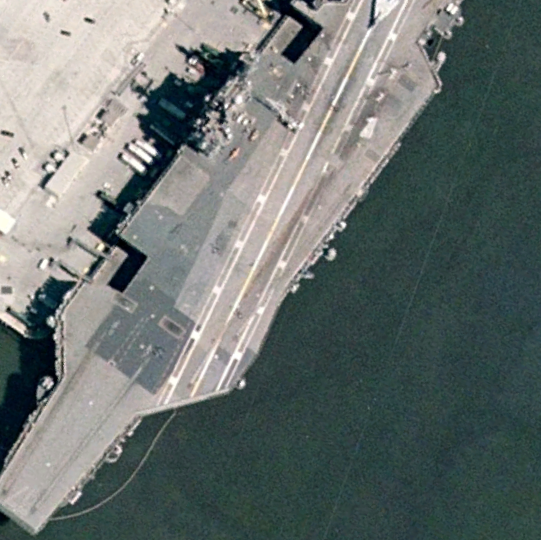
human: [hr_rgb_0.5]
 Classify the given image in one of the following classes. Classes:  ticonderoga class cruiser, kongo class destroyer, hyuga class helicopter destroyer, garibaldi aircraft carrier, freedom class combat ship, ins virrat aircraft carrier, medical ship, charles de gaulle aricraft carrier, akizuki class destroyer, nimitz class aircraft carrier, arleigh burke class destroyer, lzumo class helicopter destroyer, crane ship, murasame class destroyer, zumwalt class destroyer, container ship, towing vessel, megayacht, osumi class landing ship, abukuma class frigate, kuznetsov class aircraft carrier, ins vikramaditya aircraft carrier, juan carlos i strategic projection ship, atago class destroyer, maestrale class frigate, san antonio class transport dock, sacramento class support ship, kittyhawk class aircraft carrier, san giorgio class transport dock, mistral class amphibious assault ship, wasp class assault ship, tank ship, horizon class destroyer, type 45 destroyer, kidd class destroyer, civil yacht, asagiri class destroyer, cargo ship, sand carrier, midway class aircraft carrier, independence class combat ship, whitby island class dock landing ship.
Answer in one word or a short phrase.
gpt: KittyHawk class aircraft carrier